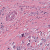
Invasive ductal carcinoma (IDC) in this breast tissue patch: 1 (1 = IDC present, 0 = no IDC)